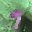
Label: 9